Question: Currently building a store app. I have a collection view that displays clothing images with their prices and title. I'd like users to be able to filter and refine results and change the layout of the page using a special bar that will slide down and plot itself just underneath the UINavBar.
- - - - - -
UINavigationController -> UIViewController -> UICollectionViewController
All above will be taking place in my UICollectionViewController.
Since this is something I'd be doing often I'd like to learn and understand how to do this properly, however I don't mind using ready made solutions.
Image below may help..

I look forward to you responses.
Kind regards
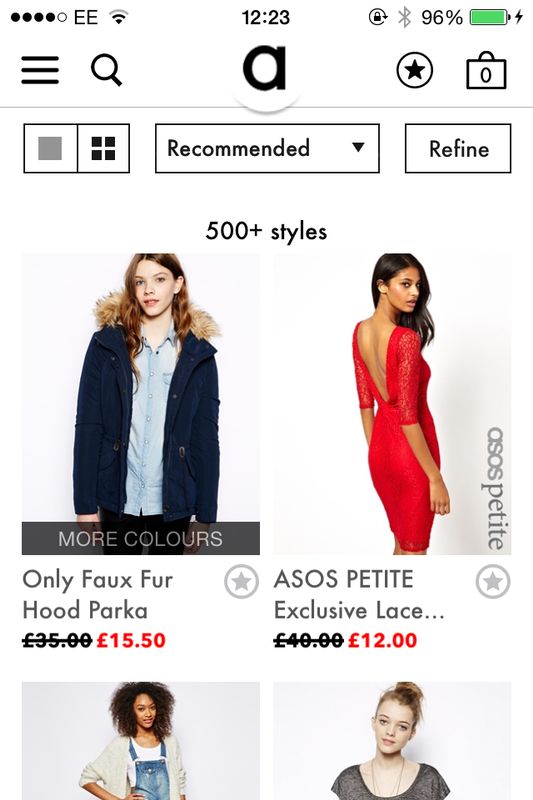
Answer: Adding a basic pull down here is very easy steps.
I have used <URL> in this example a UIToolbar to slide in & out
The <URL> is updated today with added colours to the slideIn toolbar.
kindly try the <URL>.